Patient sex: M
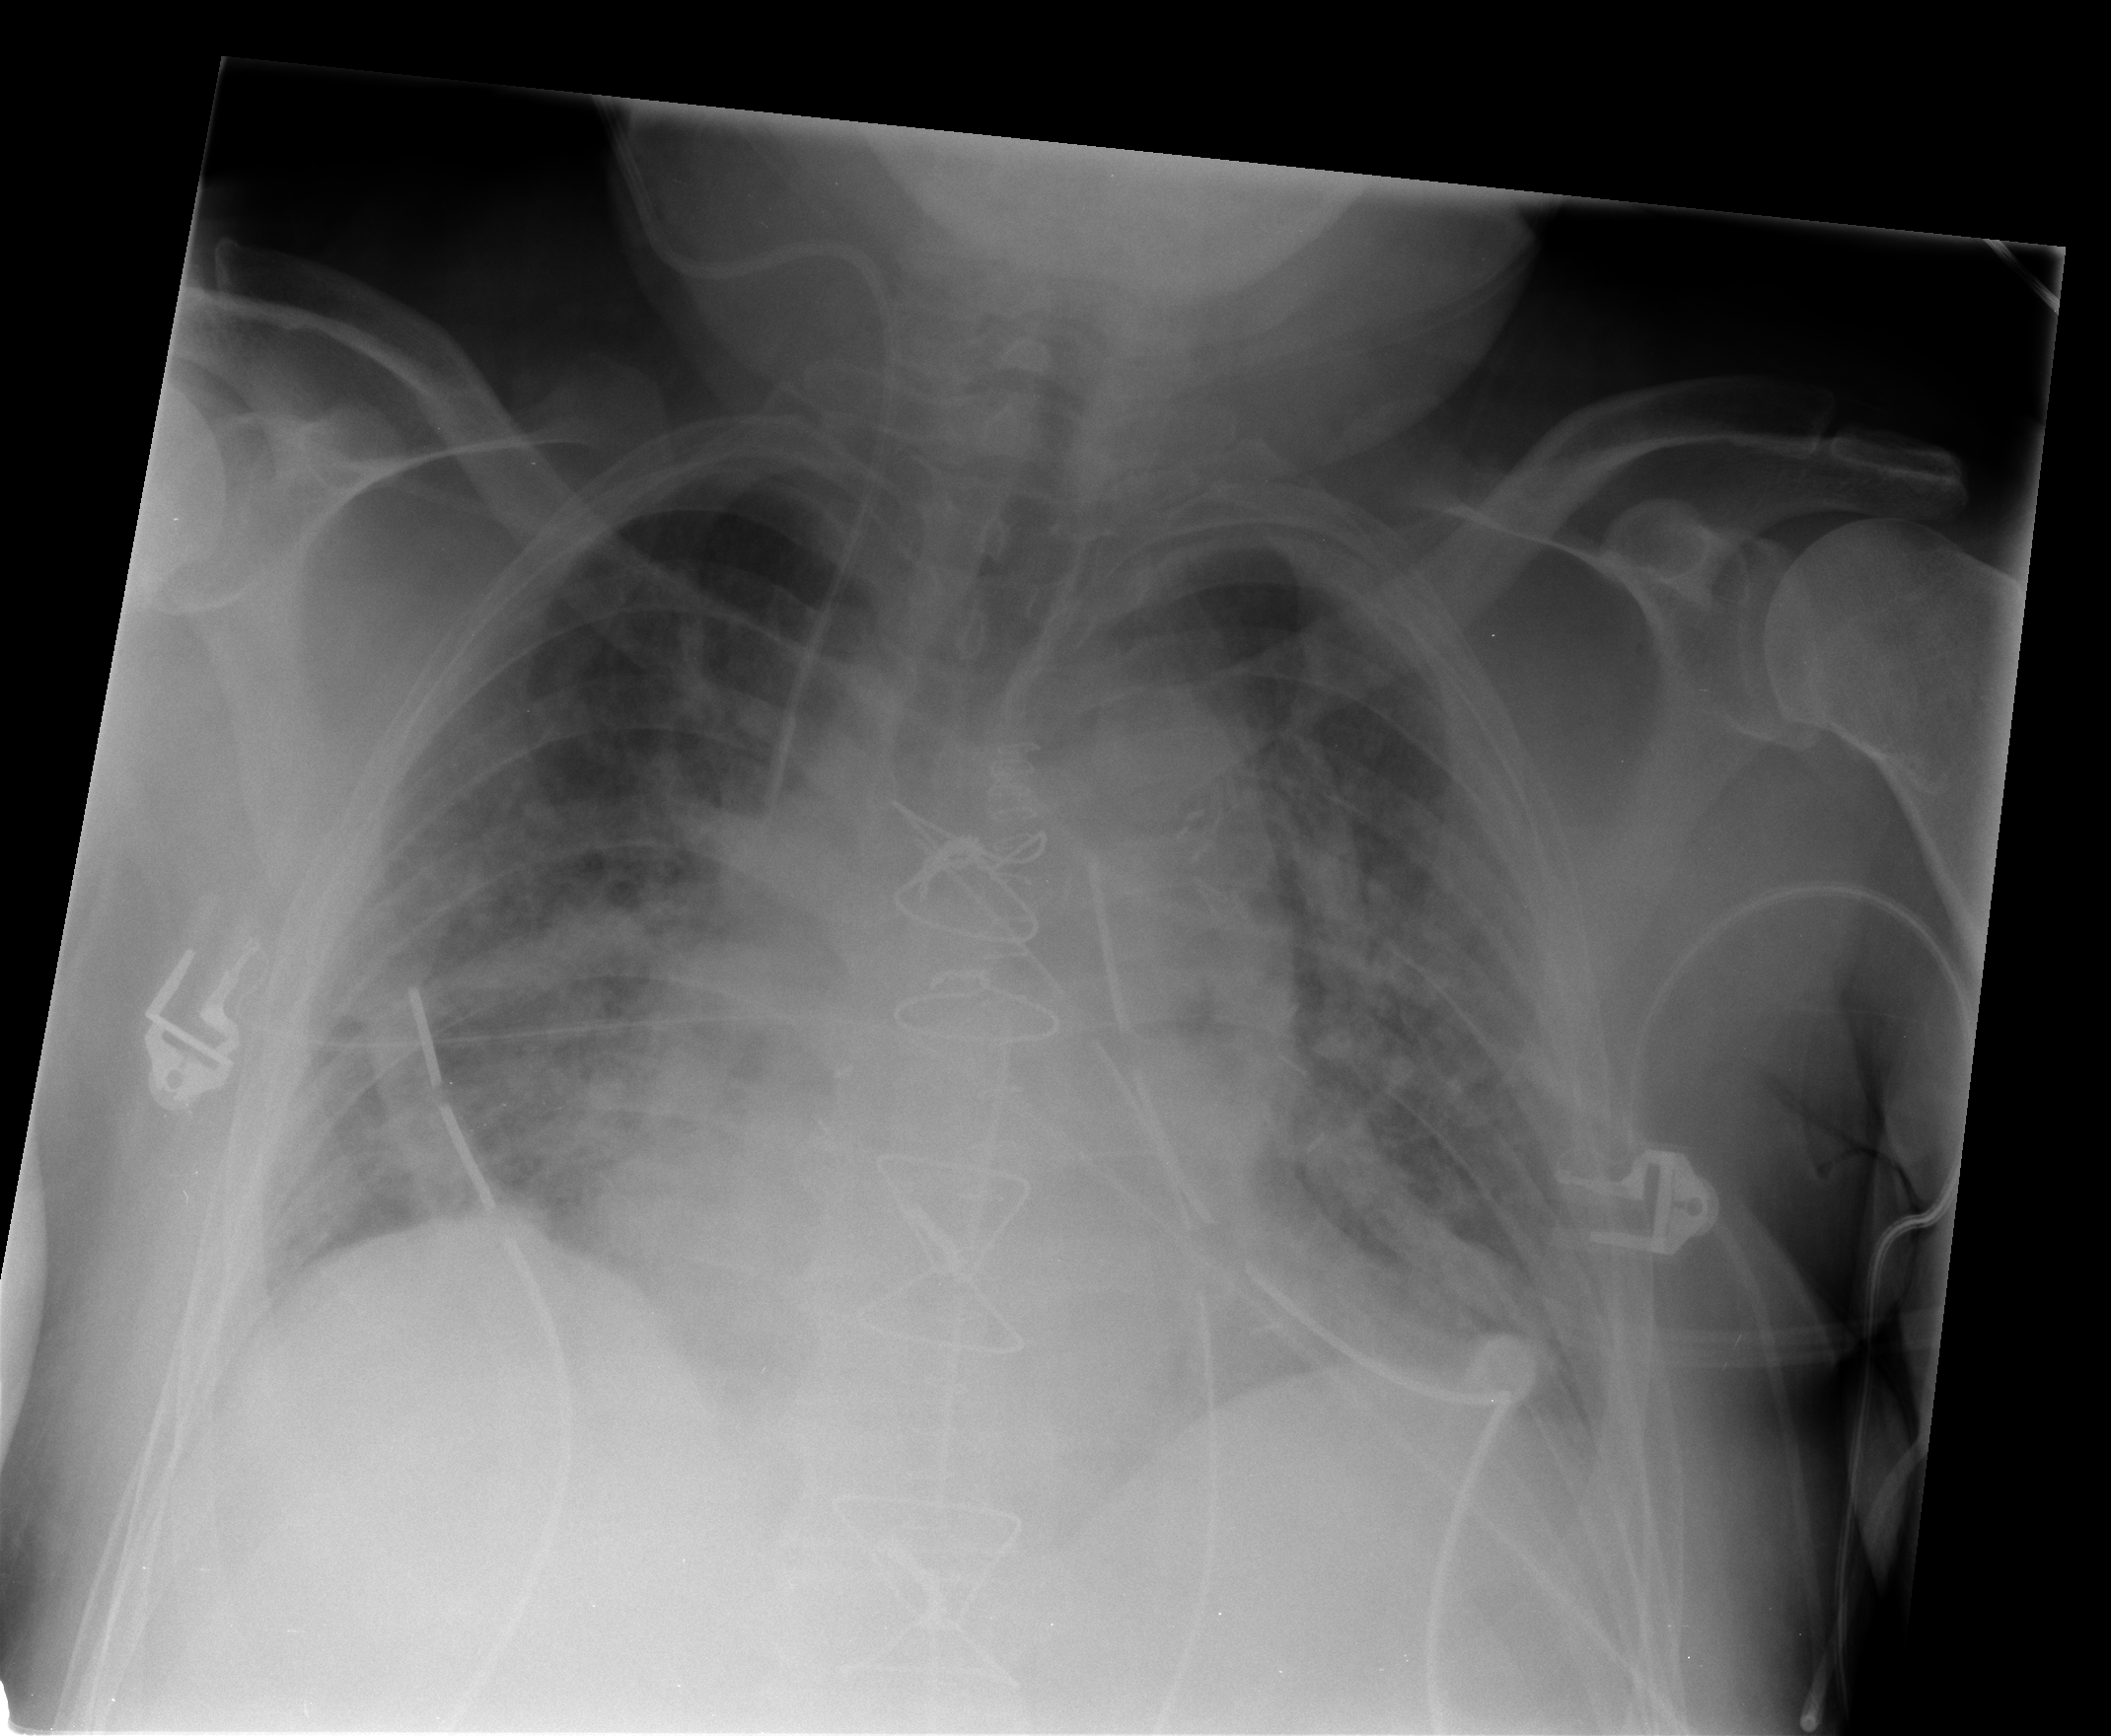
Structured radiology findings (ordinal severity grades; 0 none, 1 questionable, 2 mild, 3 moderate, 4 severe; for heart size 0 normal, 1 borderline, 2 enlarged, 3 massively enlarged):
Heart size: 2
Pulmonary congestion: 2
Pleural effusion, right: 2
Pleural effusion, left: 0
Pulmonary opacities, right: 1
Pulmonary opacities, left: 0
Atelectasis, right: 2
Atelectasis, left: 2